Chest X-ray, PA view. Patient: 37 years old, sex F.
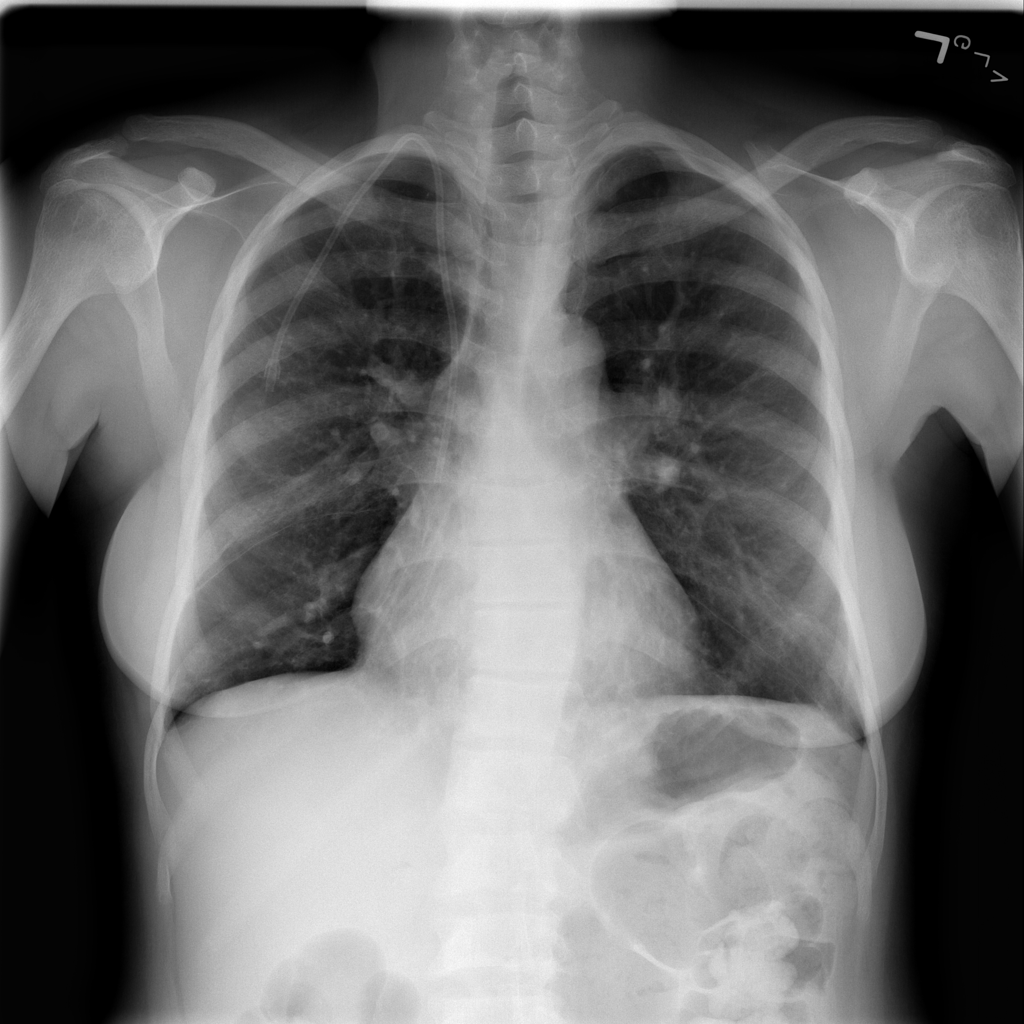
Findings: No Finding